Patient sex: M
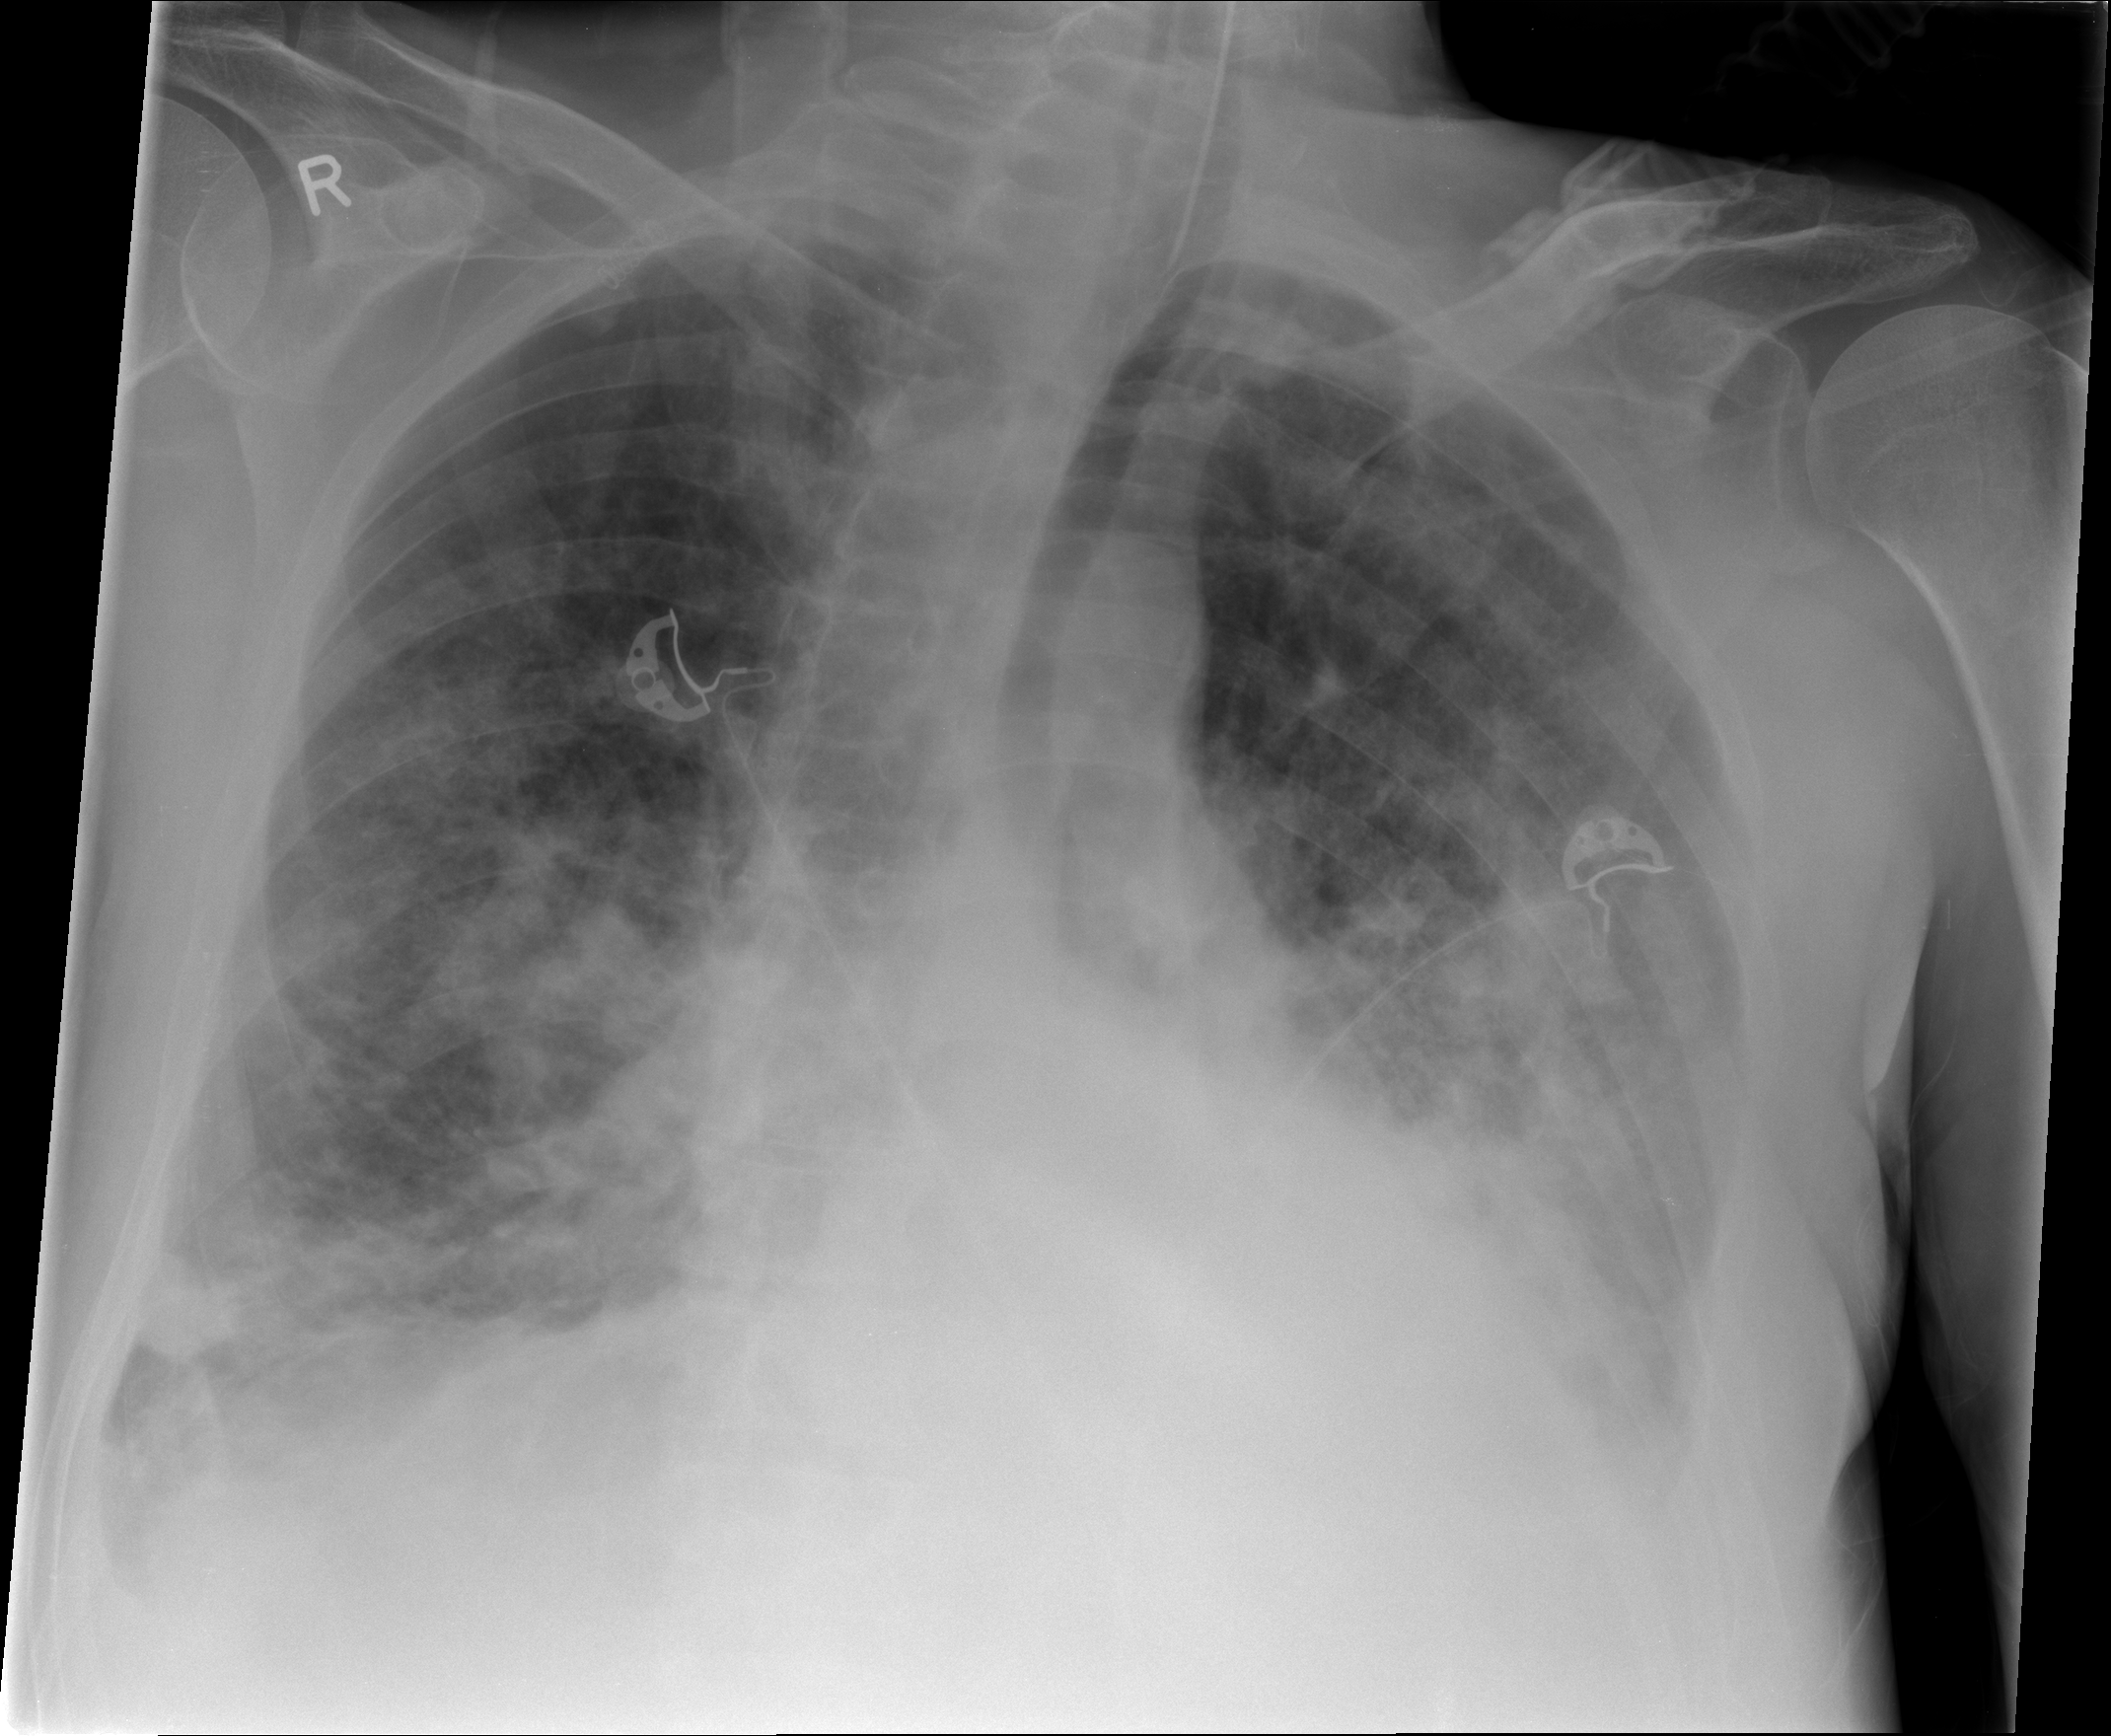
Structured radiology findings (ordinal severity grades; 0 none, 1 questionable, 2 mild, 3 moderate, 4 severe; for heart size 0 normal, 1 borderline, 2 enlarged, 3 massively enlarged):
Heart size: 1
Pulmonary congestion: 2
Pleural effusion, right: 1
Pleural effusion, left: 2
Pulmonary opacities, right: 4
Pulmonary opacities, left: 3
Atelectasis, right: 2
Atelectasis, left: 2